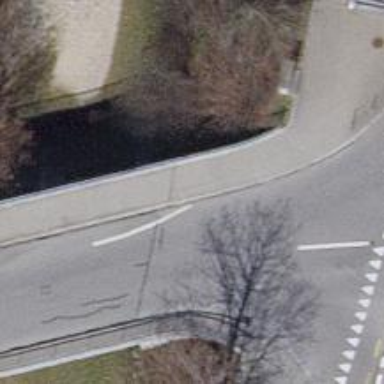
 featuring bridge. Both sides of the road have sidewalks."